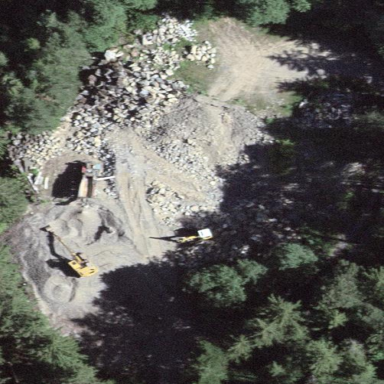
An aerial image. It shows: Quarry area.